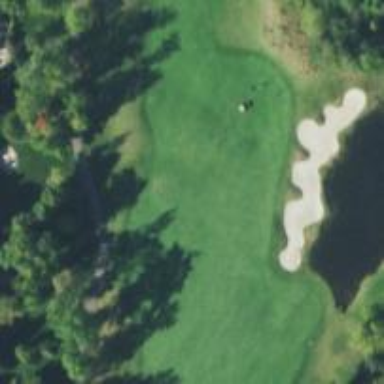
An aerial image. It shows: View of golf hole.